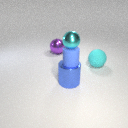
small blue rubber cylinder below small cyan metal sphere